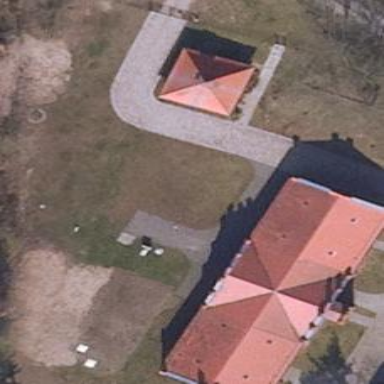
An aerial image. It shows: Building with gabled roof.